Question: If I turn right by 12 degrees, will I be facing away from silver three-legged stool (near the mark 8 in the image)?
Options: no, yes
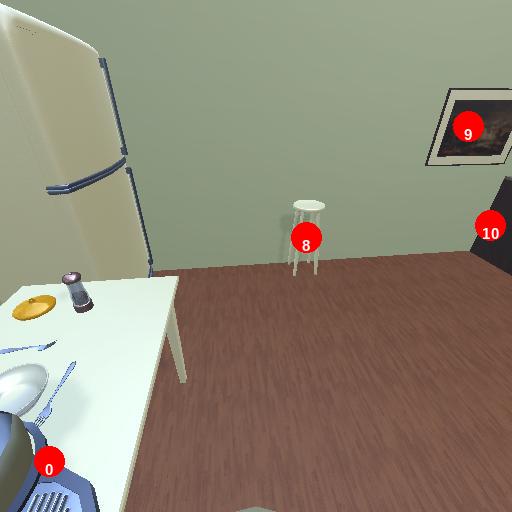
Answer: no